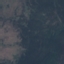
Land use / land cover class: HerbaceousVegetation